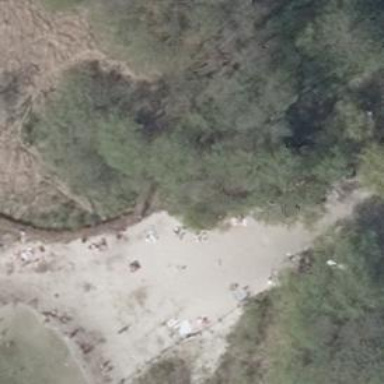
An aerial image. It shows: Beach area ideal for swimming.